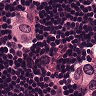
Metastatic tissue present: yes